Question: I am using Python 3 on Sublime Text 3 (win8.1 64bit). When I write some code and then build, if there is an error, the Windows 'PATH' is displayed as part of the error.
How do I remove the Windows 'PATH' on Sublime Text 3 output when there is an error?

I wont to remove ==> I want to erase.
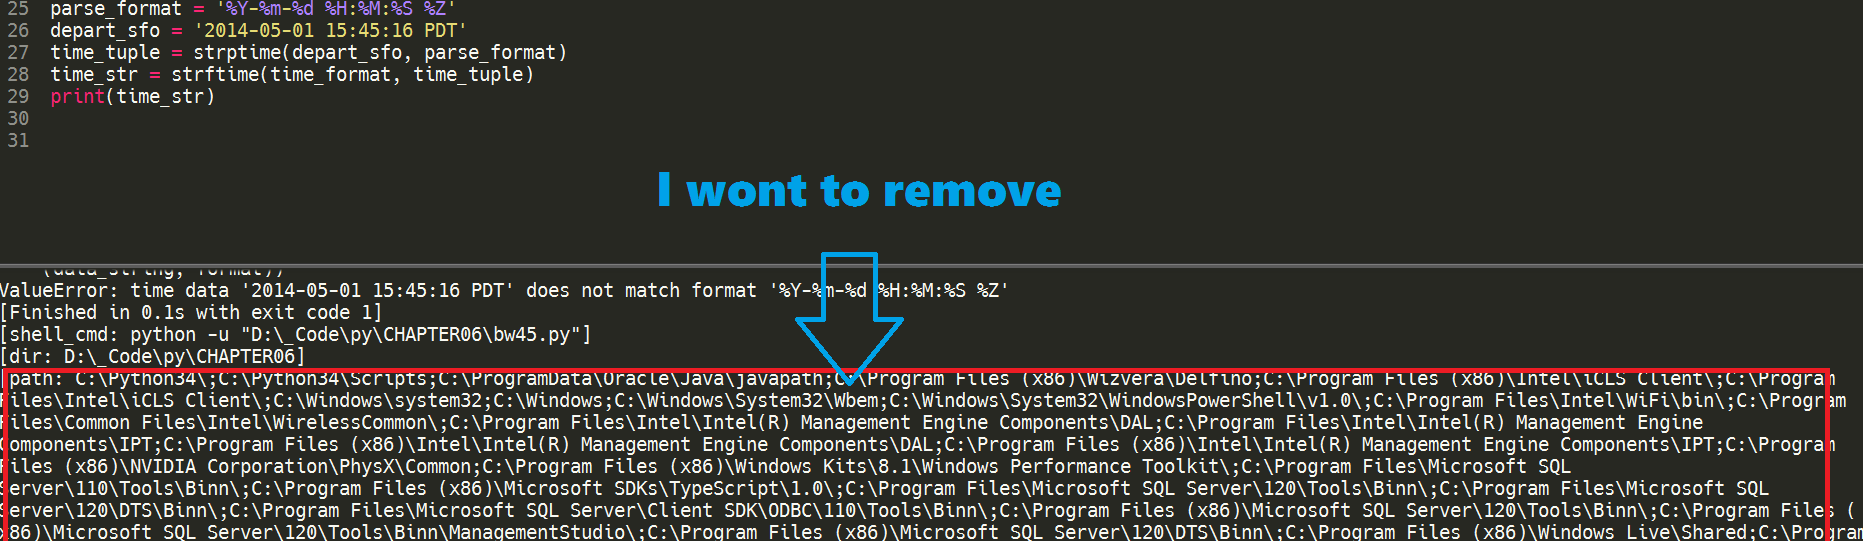
Answer: This behavior can be changed by commenting out four specific lines in 'Packages/Default/exec.py', which is the system file that runs build systems by default.
First, you'll need to install <URL> from Package Control. Next, open the Command Palette with and type in 'prv' to bring up the PackageResourceViewer options. Select 'PackageResourceViewer: Open Resource', then 'Default', then 'exec.py'. You can now hit to clear the Command Palette.
In the open file, scroll down to approximately line 212, looking specifically for this code block:
'''
if "PATH" in merged_env:
self.debug_text += "[path: " + str(merged_env["PATH"]) + "]"
else:
self.debug_text += "[path: " + str(os.environ["PATH"]) + "]"
'''
Select all 4 lines, then comment them out by hitting . Finally, hit to save the file.
This will create a new 'Default' folder in your 'Packages' directory (the one opened by selecting 'Preferences -> Browse Packages...') with 'exec.py' inside, and will override the original file stored in 'Default.sublime-package', which is stored elsewhere, in Sublime's installation directory. If at any time you wish to have the full 'PATH' printed again, simply open 'Packages/Default/exec.py' and uncomment the lines you commented before, then save the file.
I would also recommend deleting 'exec.py' and re-running through the procedure above you upgrade Sublime, as there may be vital changes to this file in the new release that are key for other parts of the build systems to work.